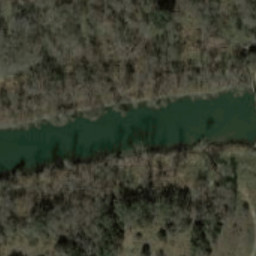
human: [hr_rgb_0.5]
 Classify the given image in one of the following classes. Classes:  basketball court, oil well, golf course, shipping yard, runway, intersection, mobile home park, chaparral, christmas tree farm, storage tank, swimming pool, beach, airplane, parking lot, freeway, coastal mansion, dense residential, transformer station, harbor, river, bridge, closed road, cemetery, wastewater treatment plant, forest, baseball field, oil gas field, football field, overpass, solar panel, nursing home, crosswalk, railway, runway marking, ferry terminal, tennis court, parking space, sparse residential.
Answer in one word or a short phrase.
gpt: river